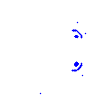
Particle: electron